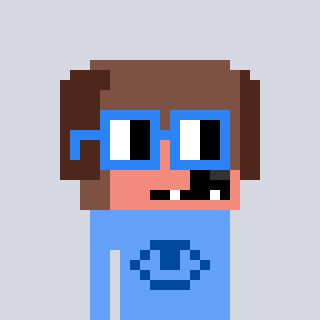
a pixel art character with square blue glasses, a dog-shaped head and a blue-colored body on a cool background